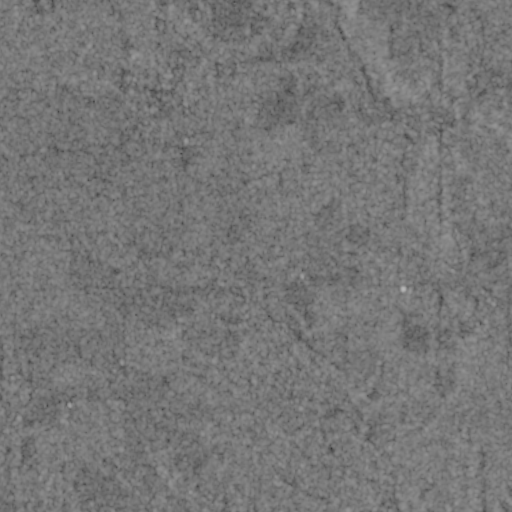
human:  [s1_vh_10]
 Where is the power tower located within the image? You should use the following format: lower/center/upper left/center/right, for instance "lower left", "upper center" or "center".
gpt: The power tower is located in the upper right of the image.
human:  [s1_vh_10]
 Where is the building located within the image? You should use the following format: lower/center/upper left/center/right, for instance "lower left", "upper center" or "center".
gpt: The building is located in the upper right of the image.
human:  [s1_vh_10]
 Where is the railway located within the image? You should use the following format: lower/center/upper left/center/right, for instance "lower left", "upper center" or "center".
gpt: The railway is located in the upper left of the image.
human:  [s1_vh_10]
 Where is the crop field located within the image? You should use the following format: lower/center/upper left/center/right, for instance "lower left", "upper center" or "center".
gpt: There is no crop field in the image.

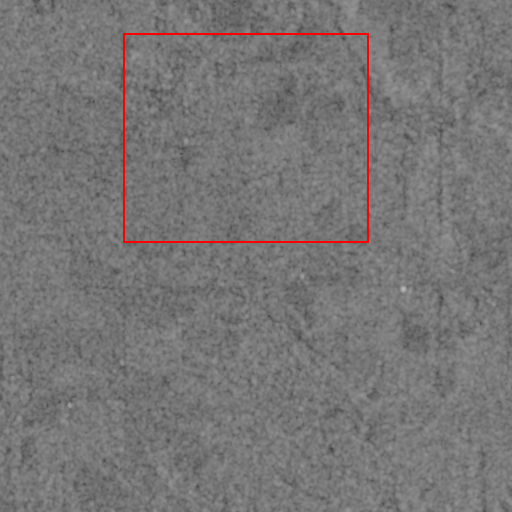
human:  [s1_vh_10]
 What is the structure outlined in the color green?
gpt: There is no green outline.
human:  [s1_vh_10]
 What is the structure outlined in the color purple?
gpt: There is no structure outlined in purple.